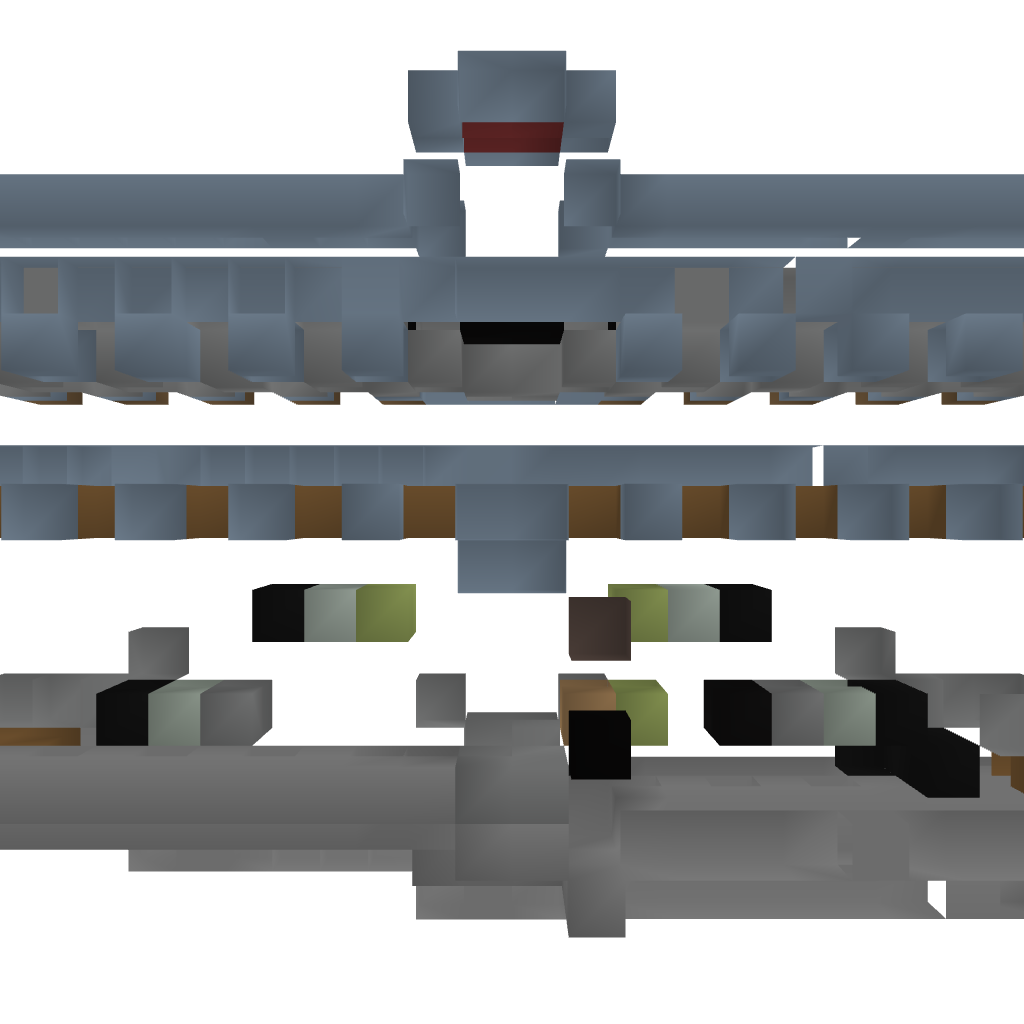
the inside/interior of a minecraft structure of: Castle Module - Entrance (lever)